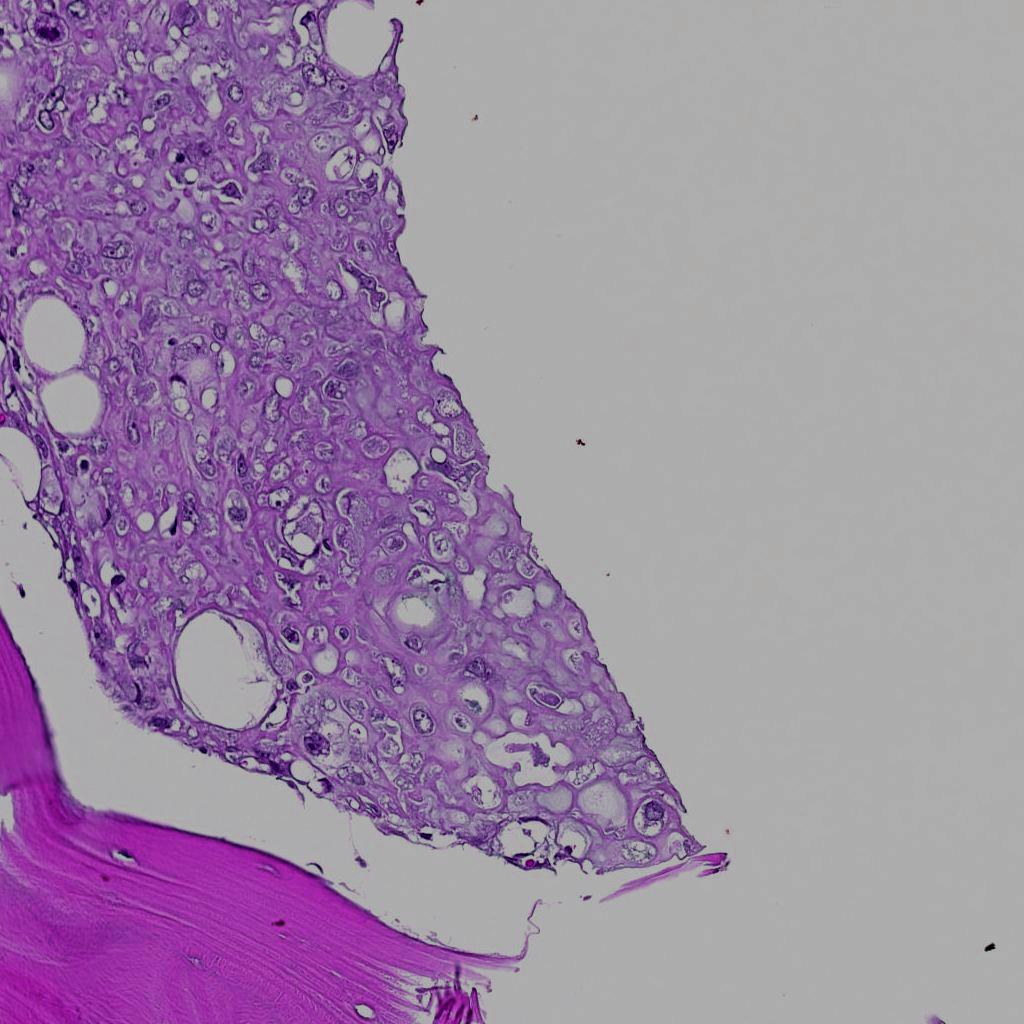
Label: Viable